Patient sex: M
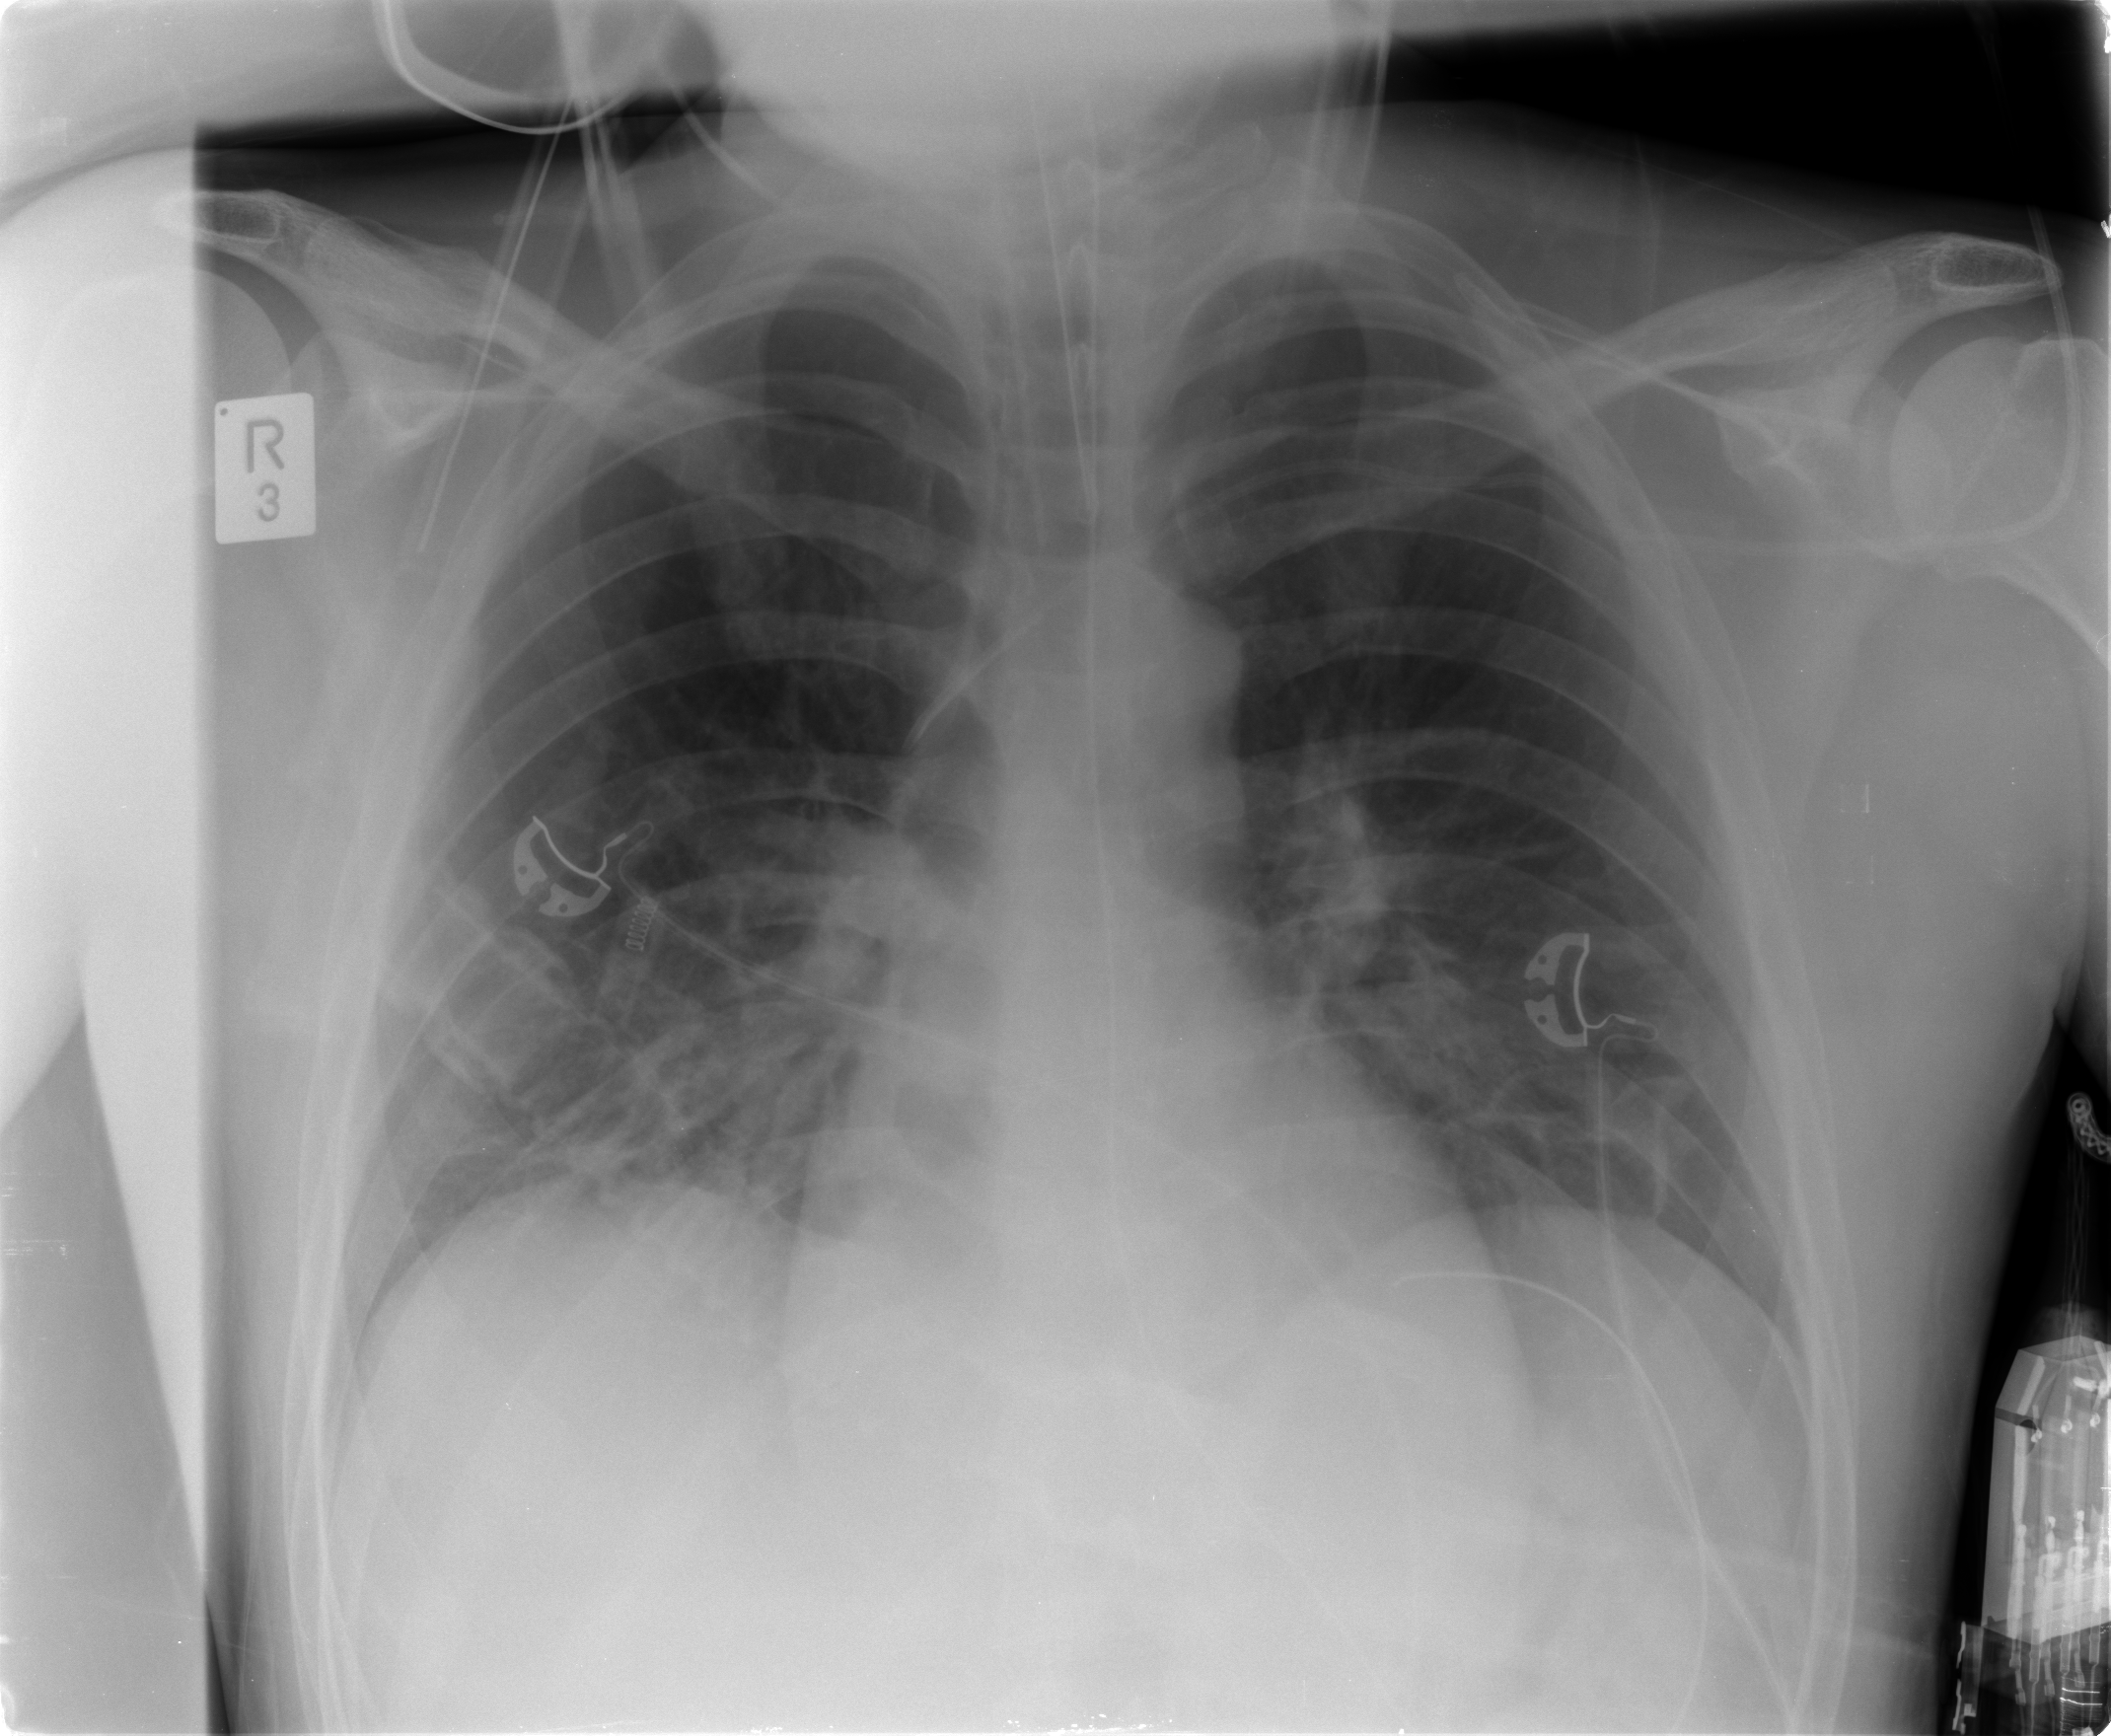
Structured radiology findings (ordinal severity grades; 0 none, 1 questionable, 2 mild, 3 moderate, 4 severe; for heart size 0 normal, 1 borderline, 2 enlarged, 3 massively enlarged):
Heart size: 0
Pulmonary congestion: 0
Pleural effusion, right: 0
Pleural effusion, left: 0
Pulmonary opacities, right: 0
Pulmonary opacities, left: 0
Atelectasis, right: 2
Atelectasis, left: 2